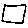
Label: square